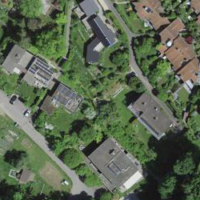
EUNIS habitat code: 55
Species observed at this site:
Tanacetum vulgare